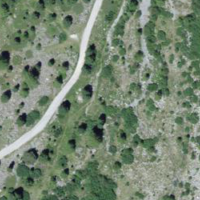
EUNIS habitat code: 47
Species observed at this site:
Saxifraga paniculata
Erebia euryale
Silene nutans
Phyteuma scheuchzeri
Pilosella officinarum
Achillea nana
Chamaenerion fleischeri
Sempervivum montanum
Campanula scheuchzeri
Cupido minimus
Botrychium lunaria
Chamaenerion dodonaei
Fragaria vesca
Alnus alnobetula
Phyteuma orbiculare